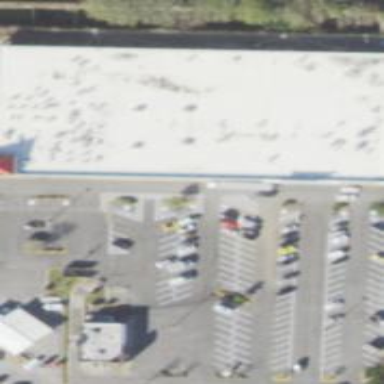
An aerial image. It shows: Parking space.